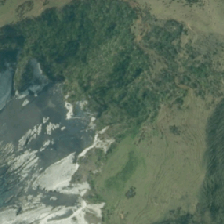
Land cover: broadleaved_indigenous_hardwood